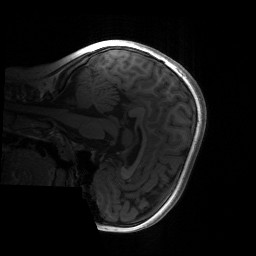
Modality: T1w
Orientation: sagittal
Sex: female
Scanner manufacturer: siemens
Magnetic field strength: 3 T
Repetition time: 1.9 s
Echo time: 0.00243 s